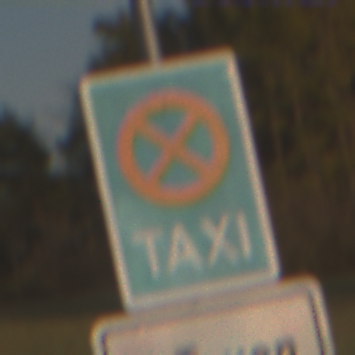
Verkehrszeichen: Taxenstand
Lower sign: FahrzeugeVerbaleAngabe2
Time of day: SunriseSunset
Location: Outdoor (Nature)
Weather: PartlyCloudy
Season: NotSpecified
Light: Natural